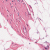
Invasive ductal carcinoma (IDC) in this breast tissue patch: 0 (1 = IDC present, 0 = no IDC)